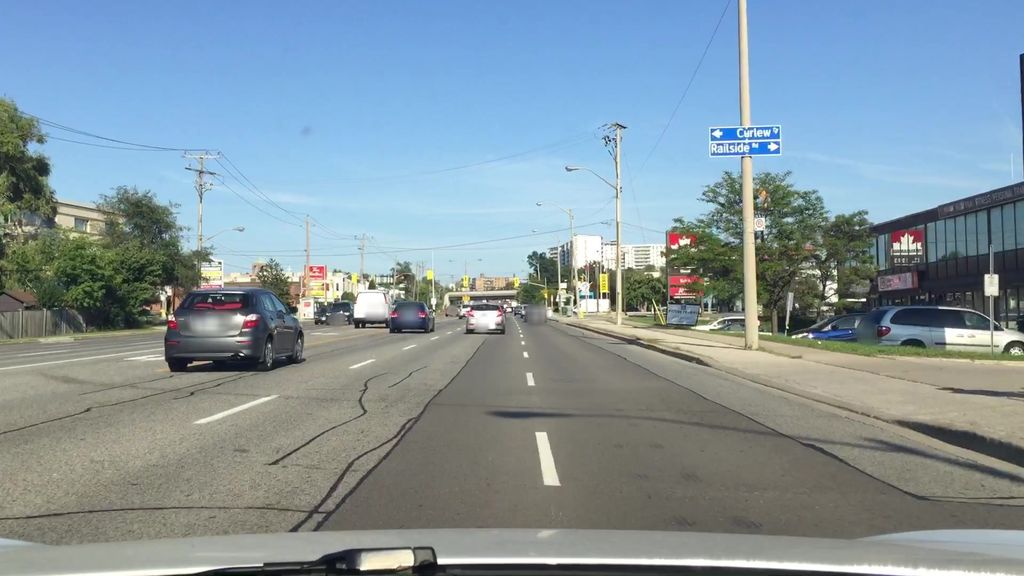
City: toronto